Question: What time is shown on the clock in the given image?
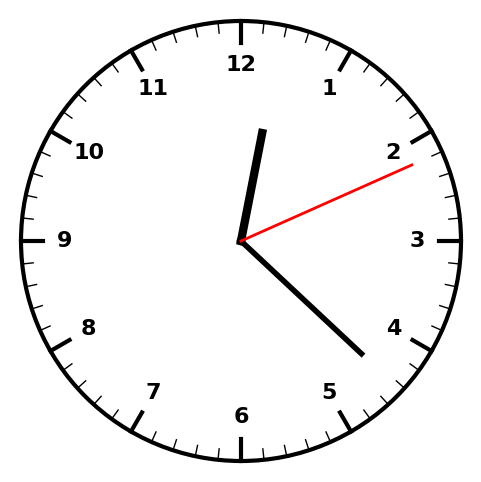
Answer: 12:22:11